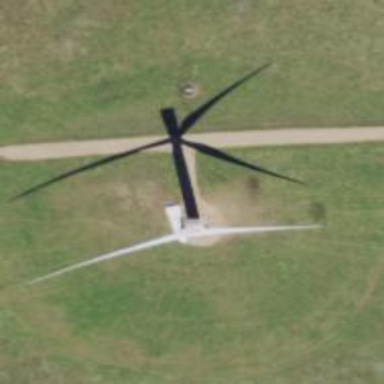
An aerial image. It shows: Wind generator in the form of horizontal axis wind turbine.